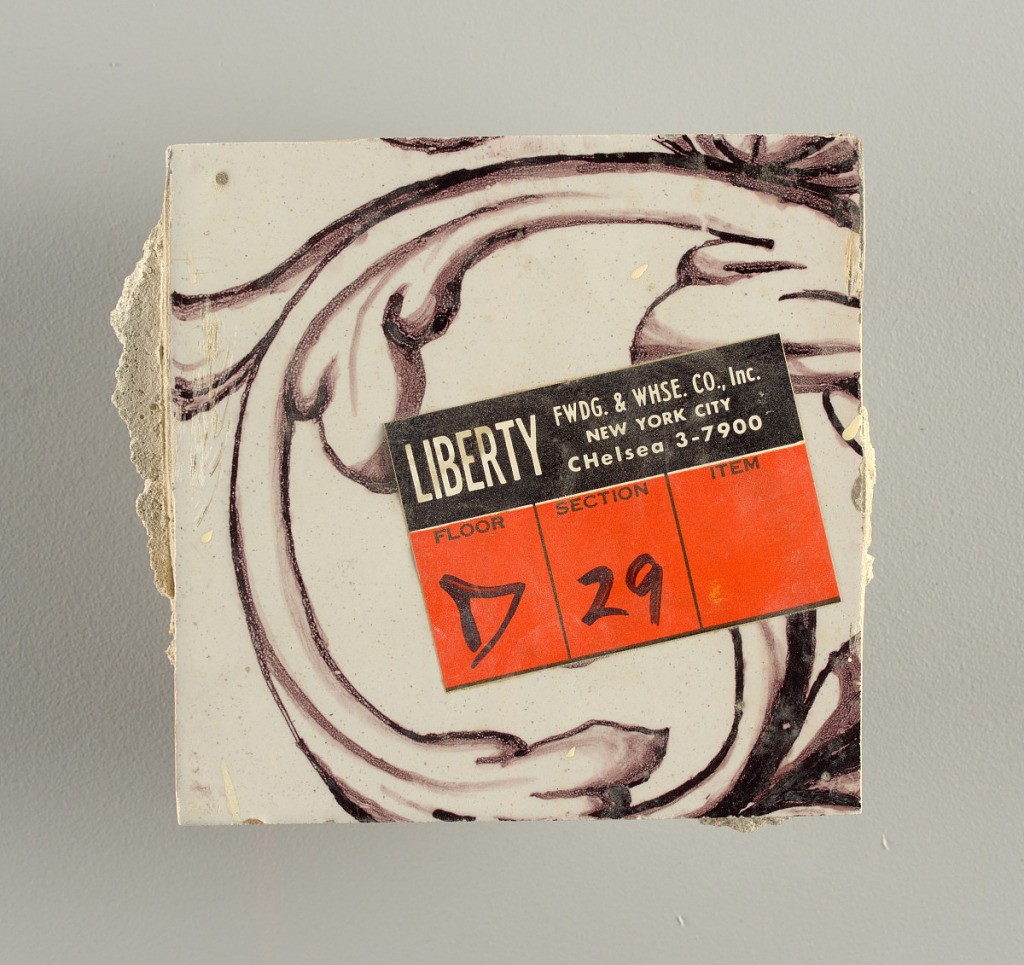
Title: Wall facing
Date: ca. 1725
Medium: tin-glazed earthenware, underglaze
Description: Running design for a frieze or a dado, composed of scrolls of foliage and strapwork, and four repeating motifs--a seated woman in a small upright oval medallion, a putto seated on a rocailled base, and strapwork in axial pattern.  The various panels, A to F, show various repeats of the same design, all being five tiles high and a varying number of tiles wide.